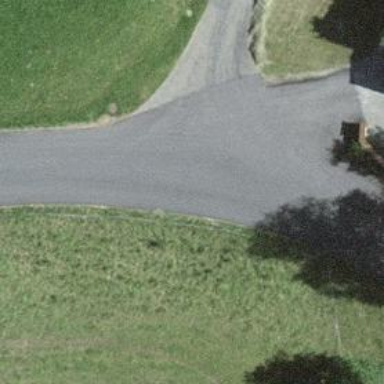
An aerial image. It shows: Unclassified road with asphalt surface.